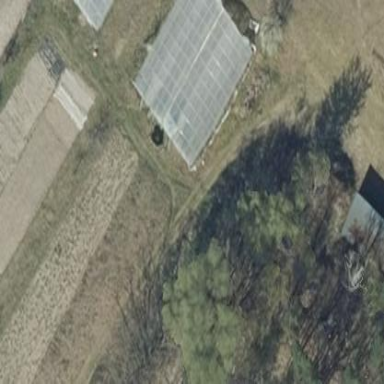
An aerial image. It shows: Greenhouse.